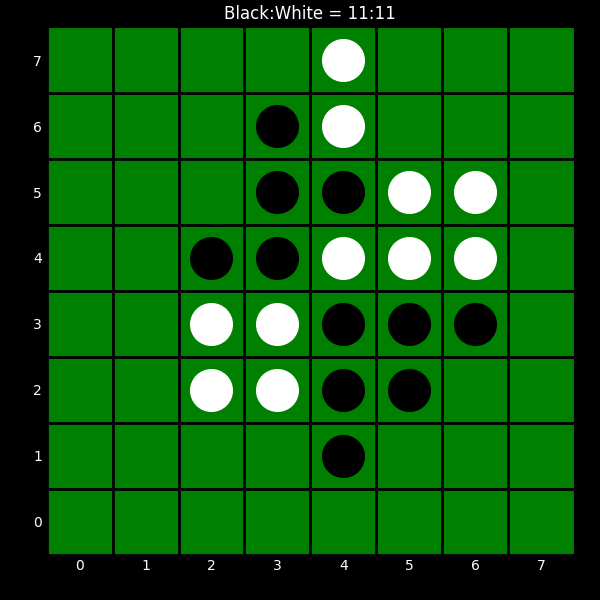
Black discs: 11
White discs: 11